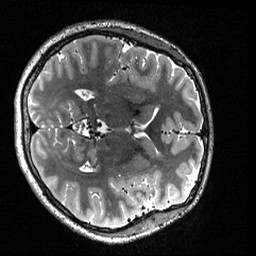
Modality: T2w
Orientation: axial
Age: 21
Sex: female
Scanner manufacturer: siemens
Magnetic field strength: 3 T
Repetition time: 3.2 s
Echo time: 0.56 s